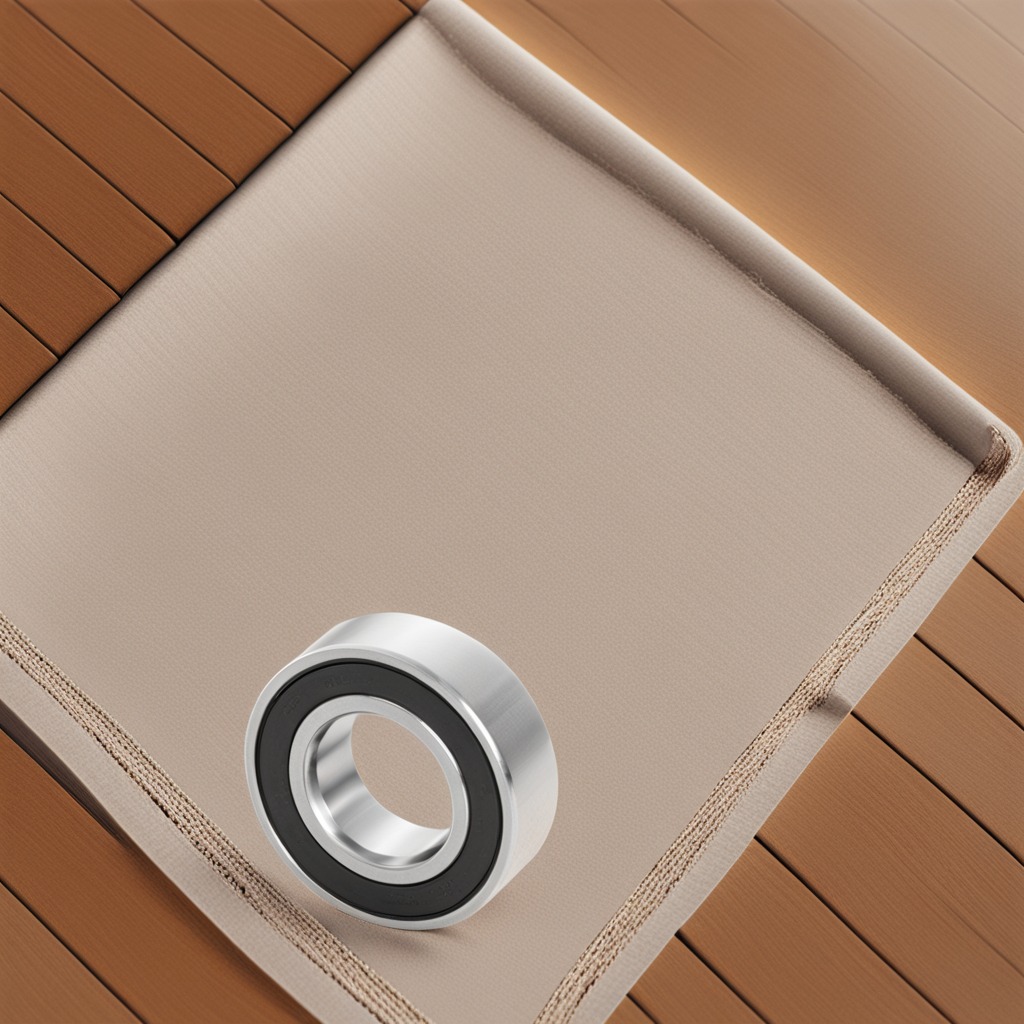
A metal ball bearing is lying on a clean wooden table in an outdoor workshop during daytime bright natural light soft shadows worn but beneath the cloth.